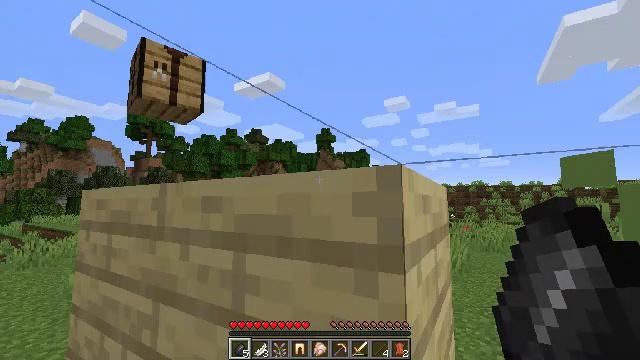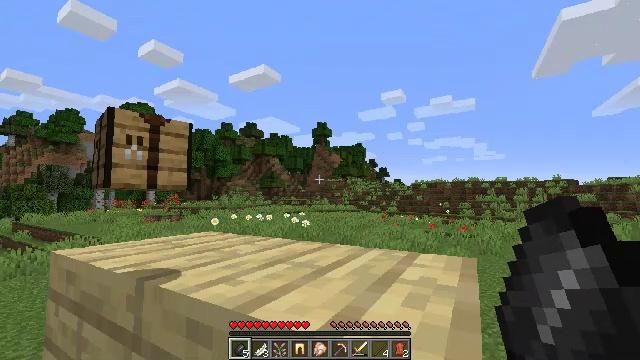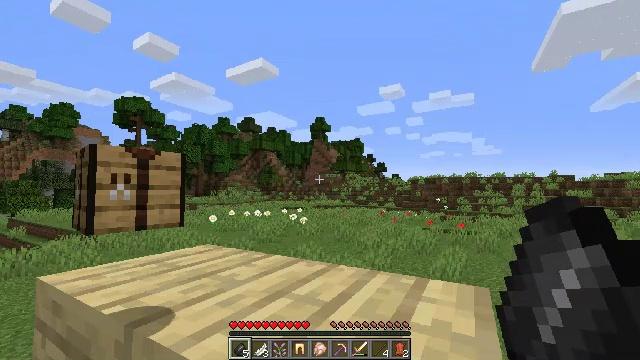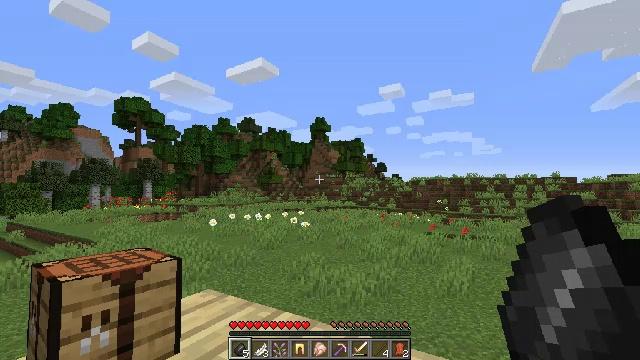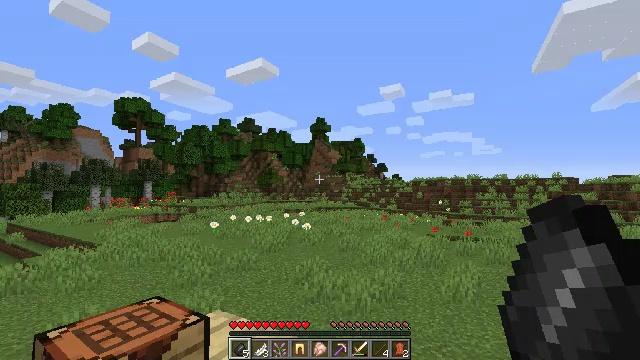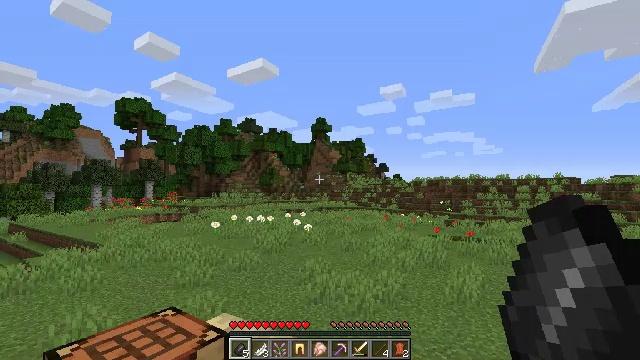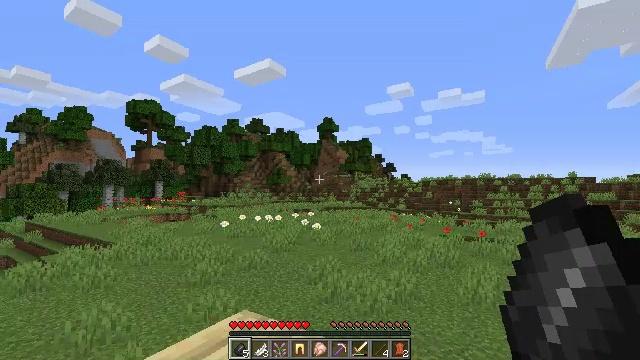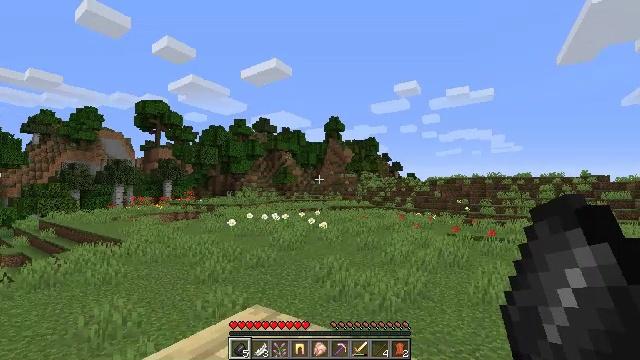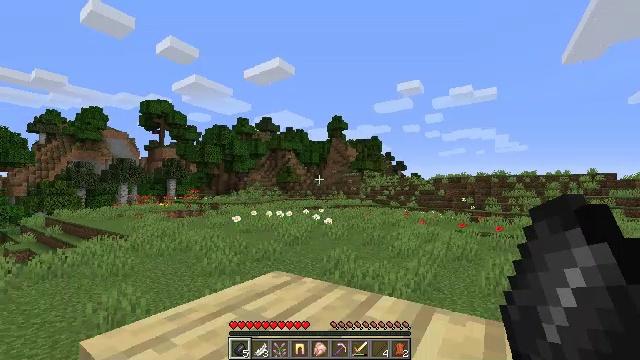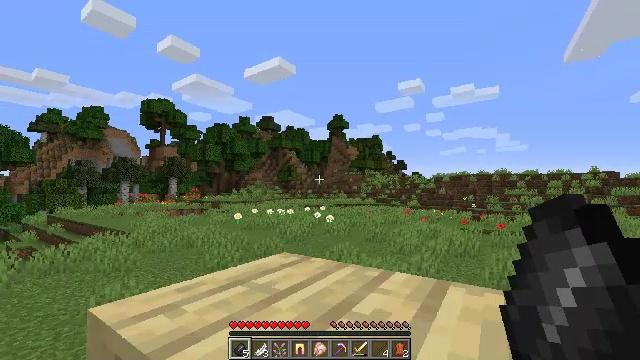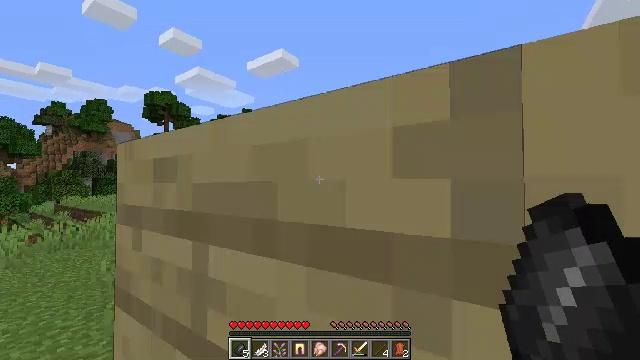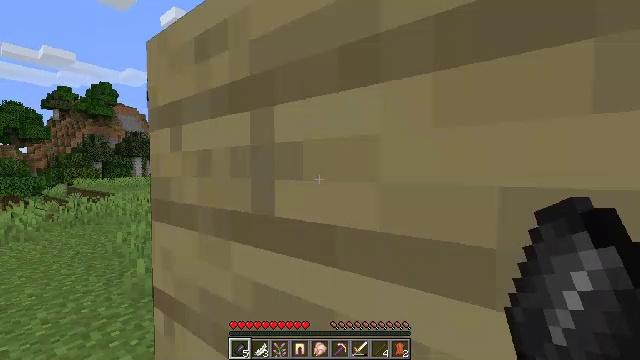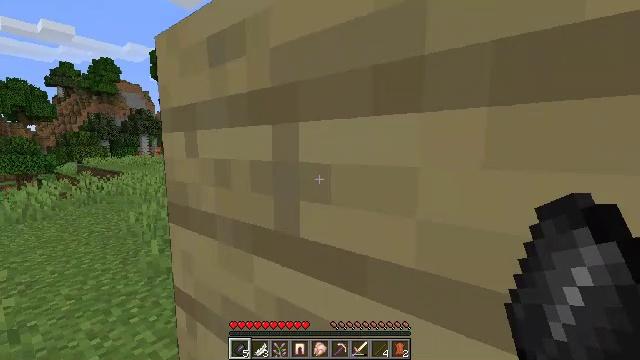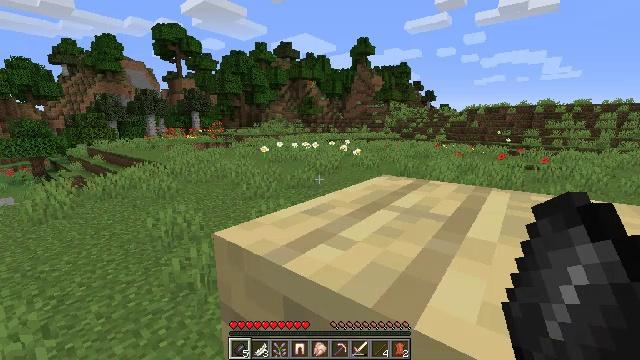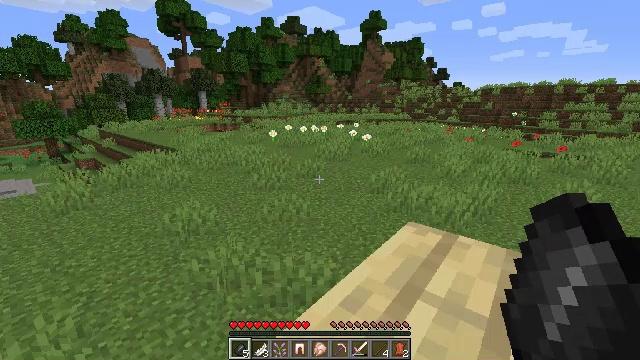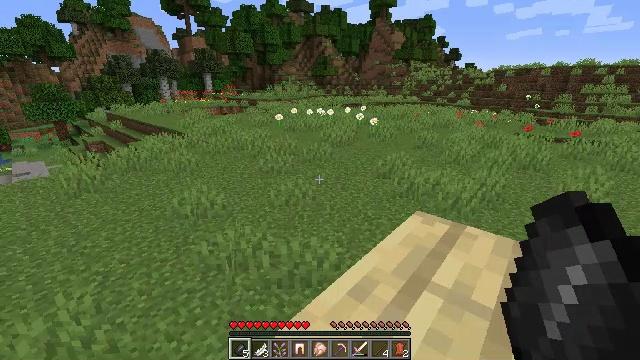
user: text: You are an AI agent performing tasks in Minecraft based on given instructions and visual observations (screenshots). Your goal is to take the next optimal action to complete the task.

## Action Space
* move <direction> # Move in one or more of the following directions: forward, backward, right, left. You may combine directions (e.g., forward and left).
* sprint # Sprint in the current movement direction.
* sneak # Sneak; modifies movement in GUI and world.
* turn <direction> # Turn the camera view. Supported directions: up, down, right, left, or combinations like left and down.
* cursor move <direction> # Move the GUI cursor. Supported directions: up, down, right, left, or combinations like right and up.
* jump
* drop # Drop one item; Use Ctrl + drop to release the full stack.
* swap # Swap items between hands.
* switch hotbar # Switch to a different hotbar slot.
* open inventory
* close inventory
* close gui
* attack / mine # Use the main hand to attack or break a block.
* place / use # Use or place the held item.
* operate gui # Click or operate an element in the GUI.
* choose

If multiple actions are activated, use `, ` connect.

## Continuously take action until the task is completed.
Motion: motion action
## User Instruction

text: Drop a lilac.
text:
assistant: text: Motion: move forward, turn down, jump
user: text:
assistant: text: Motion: move forward, turn down, jump
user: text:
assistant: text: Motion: move forward, jump
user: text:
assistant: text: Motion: move forward, jump
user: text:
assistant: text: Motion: move forward, jump
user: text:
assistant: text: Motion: move forward, turn left, jump
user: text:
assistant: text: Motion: move forward, turn left, jump
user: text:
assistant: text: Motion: move forward, jump
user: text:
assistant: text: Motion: move forward, jump
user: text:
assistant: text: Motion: move forward, turn down, jump
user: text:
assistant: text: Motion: move forward, turn left and down, jump
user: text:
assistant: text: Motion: move forward, turn left and down, jump
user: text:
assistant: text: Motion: move forward, turn left and down, jump
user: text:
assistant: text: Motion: move forward, turn left and down, jump
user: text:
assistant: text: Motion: move forward, turn left and down, jump
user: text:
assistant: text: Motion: move forward, turn left and down, jump
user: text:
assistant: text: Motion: move forward, turn down, jump
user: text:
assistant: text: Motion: move forward, turn left and down, jump
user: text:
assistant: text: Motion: move forward, turn left and down, jump
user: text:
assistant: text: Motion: move forward, turn left and down, jump
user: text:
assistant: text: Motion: move forward, turn left and down, jump
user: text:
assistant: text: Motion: move forward, turn left and down, jump
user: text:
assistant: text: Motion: move forward, turn left and down, jump
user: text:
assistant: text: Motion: move forward, turn left and down
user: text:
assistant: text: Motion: move forward, turn left
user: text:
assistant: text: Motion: move forward, turn left
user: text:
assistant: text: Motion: move forward, turn left
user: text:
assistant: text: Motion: move forward, turn left
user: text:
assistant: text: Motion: move forward, turn left and up
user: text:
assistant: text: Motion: move forward, turn left and up